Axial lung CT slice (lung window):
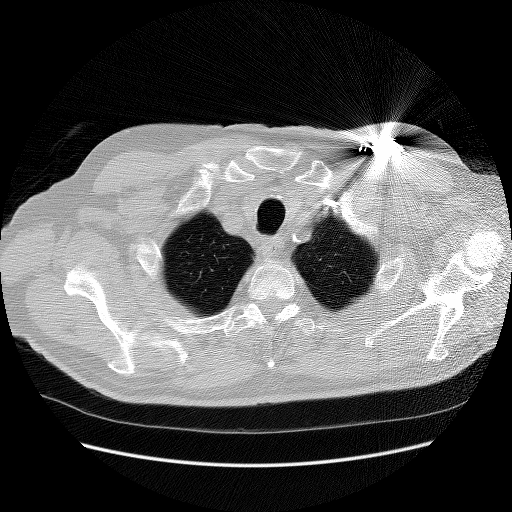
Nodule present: no